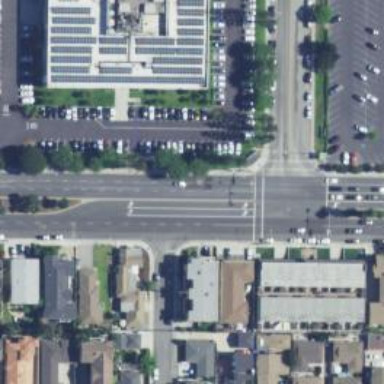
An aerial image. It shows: Marked road crossing.